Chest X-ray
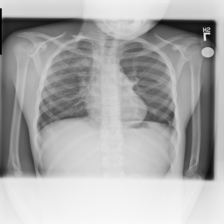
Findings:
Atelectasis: negative
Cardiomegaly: negative
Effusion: negative
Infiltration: positive
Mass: positive
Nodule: negative
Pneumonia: negative
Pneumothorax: negative
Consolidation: negative
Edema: negative
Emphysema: negative
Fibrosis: negative
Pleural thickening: negative
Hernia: negative